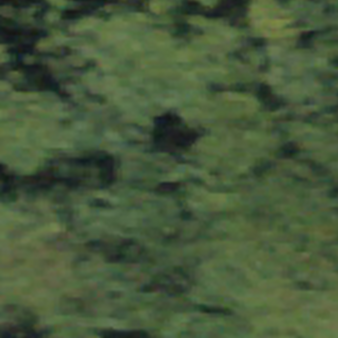
Label: other